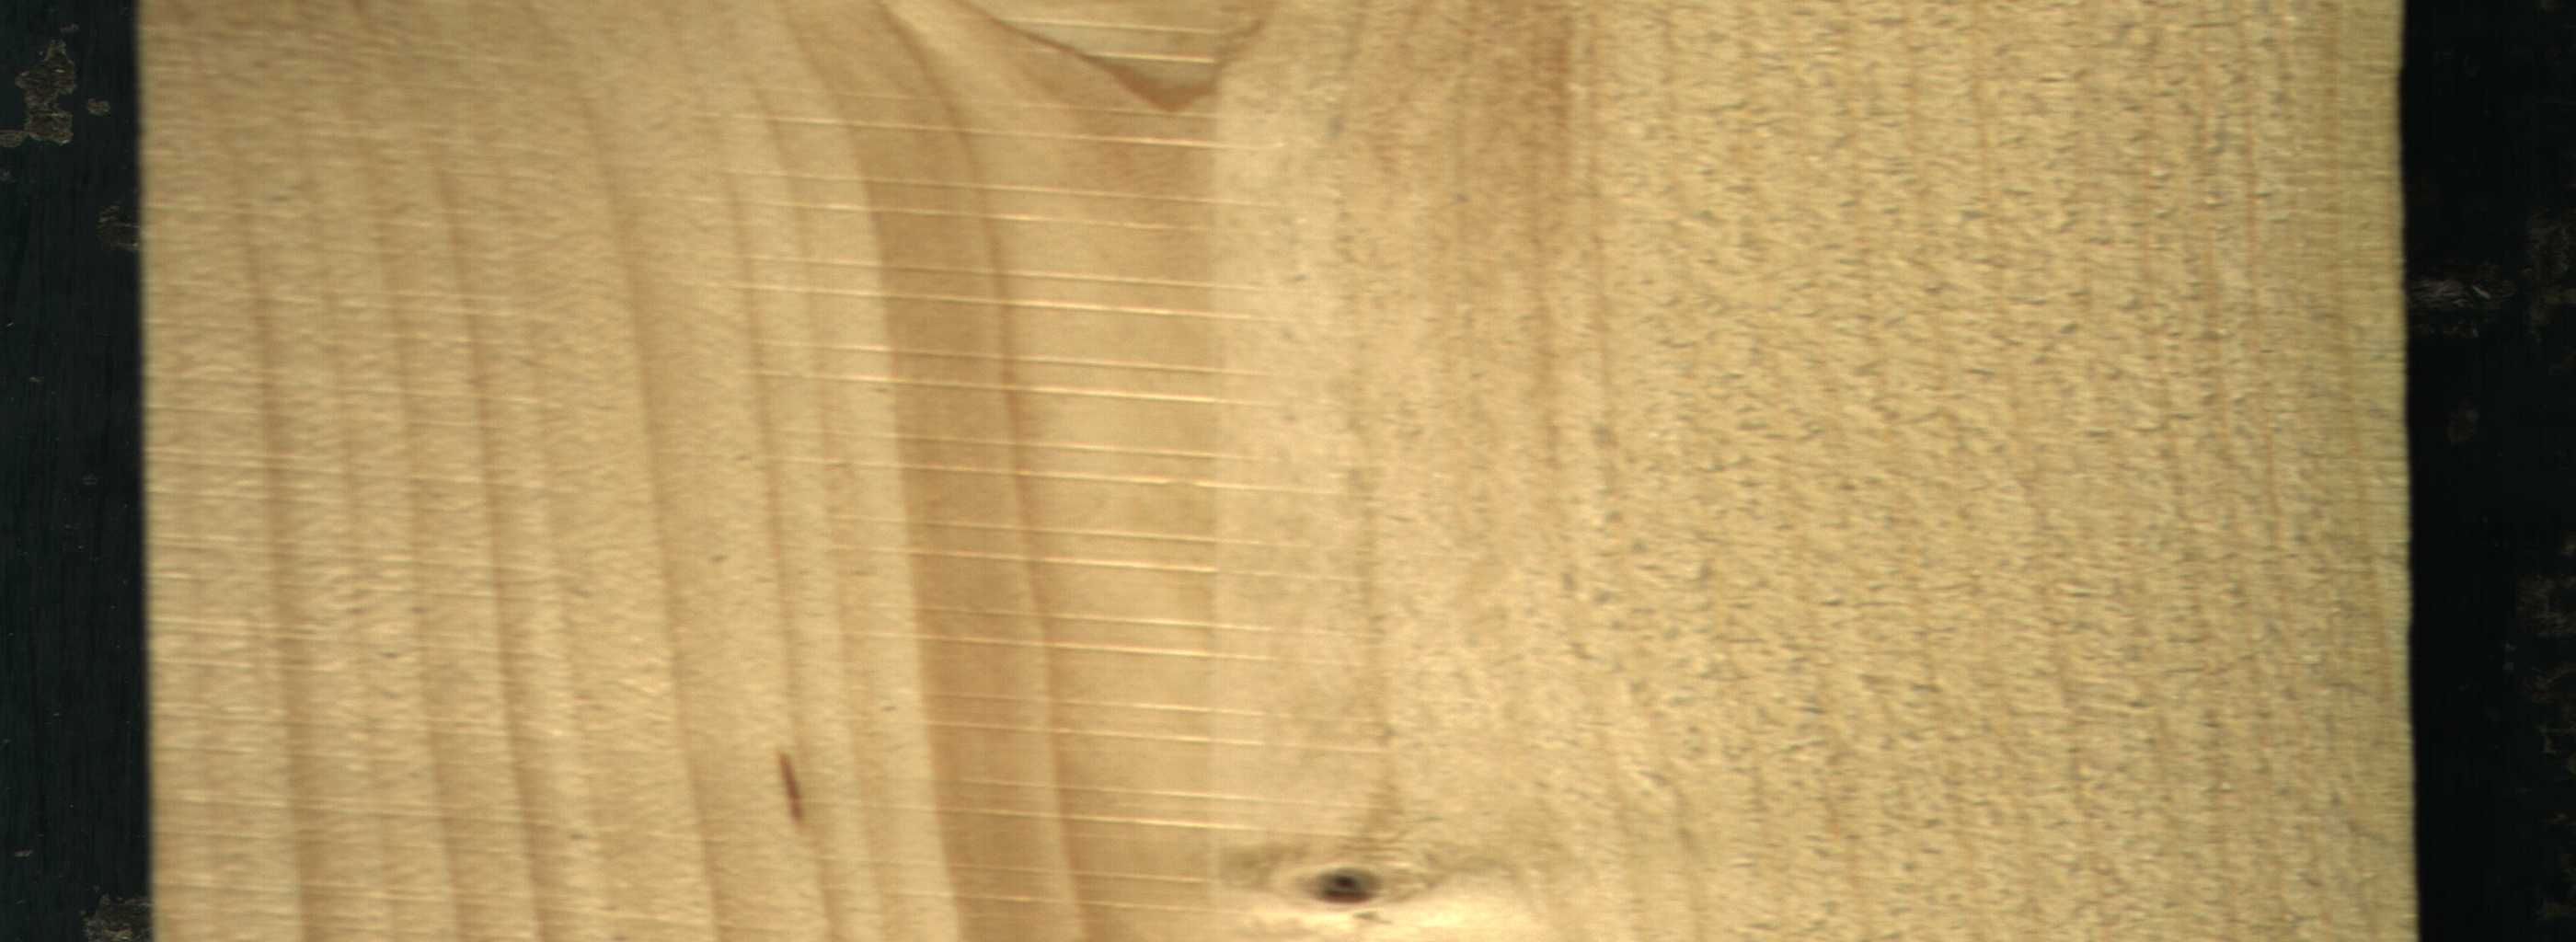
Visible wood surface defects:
resin
Live_Knot